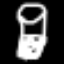
Label: hourglass